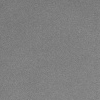
Atmospheric dust classification: dusty